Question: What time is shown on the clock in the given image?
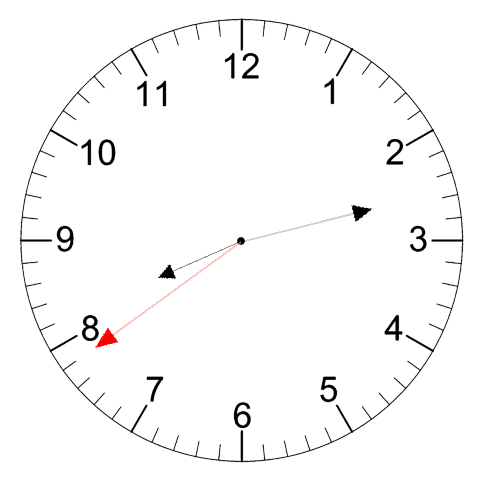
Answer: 08:12:39